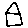
Label: house